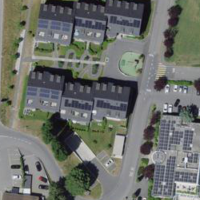
EUNIS habitat code: 54
Species observed at this site:
Trifolium pratense